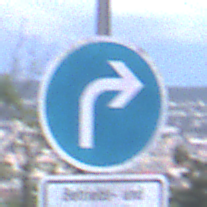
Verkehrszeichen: VorgeschriebeneFahrtrichtungRechts
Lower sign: BesondereFahrzeugeUndTransportgueter9
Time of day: SunriseSunset
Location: Outdoor (Urban)
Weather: PartlyCloudy
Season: NotSpecified
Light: Natural